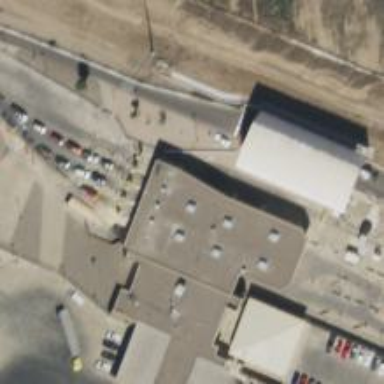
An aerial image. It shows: Border control barrier.